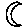
Label: moon